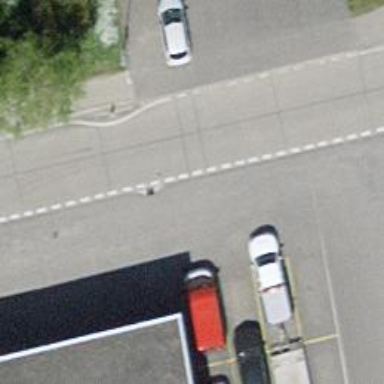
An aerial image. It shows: Traffic calming feature called choker.